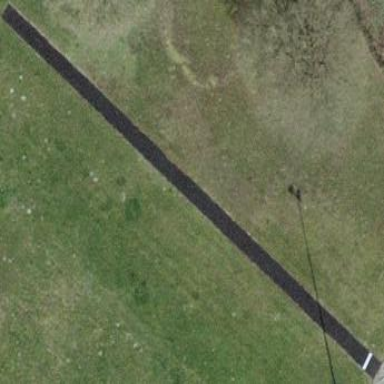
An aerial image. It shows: Track for long jump in leisure land area.